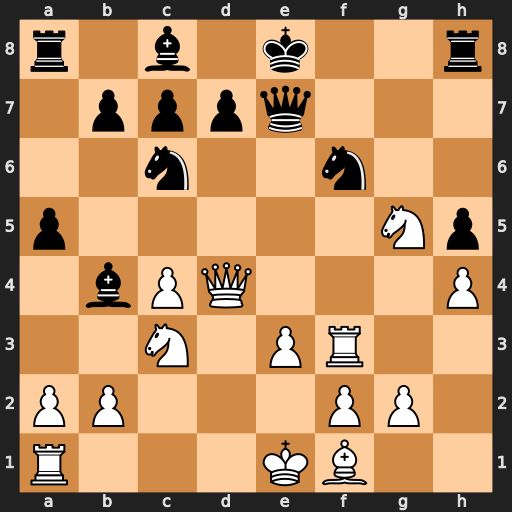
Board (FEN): r1b1k2r/1pppq3/2n2n2/p5Np/1bPQ3P/2N1PR2/PP3PP1/R3KB2
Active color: w
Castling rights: Qkq
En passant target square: -
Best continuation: Qxf6 Qxf6 Rxf6